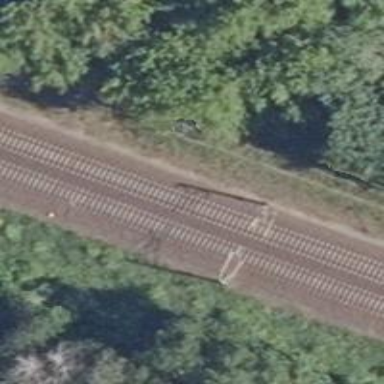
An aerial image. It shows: Railway milestone.